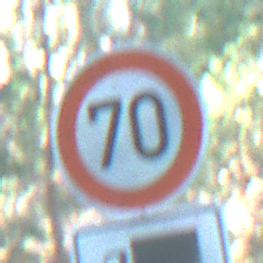
Verkehrszeichen: Geschwindigkeit70
Zusatzzeichen unten: HinweisDurchSinnbild7
Umgebung: Outdoor, Nature
Tageszeit: MorningAfternoon
Wetter: Clear
Licht: Natural
Jahreszeit: NotSpecified
Kontrast: LowContrast